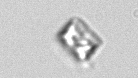
Label: Bacillariophyceae_morphotype1